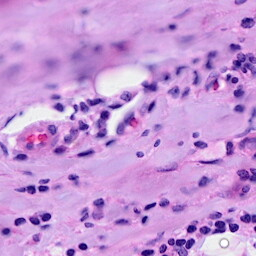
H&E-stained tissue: Breast